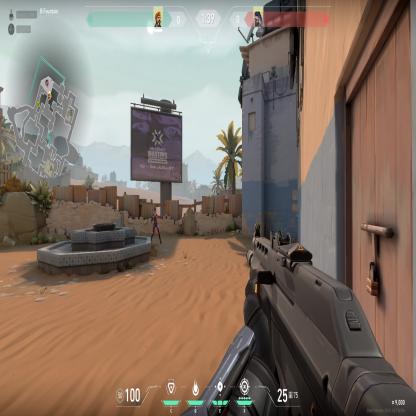
Label: enemy